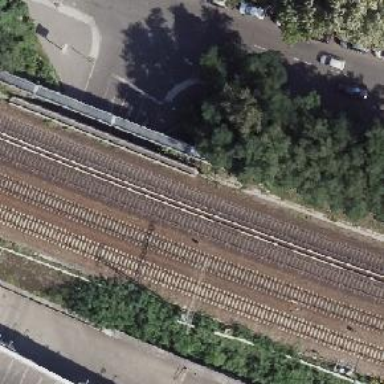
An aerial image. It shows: Railway signal.